Question:
Can't figure out what's going on here. +array and +dictionary are supposed to be autoreleased correct? Why then is instruments insisting I have memory leaks there?
So I set dictionaries for about 12 or so objects, and then eventually I set the property self.messageObjectsForPage = messageObjects;
Not sure what's happening here.
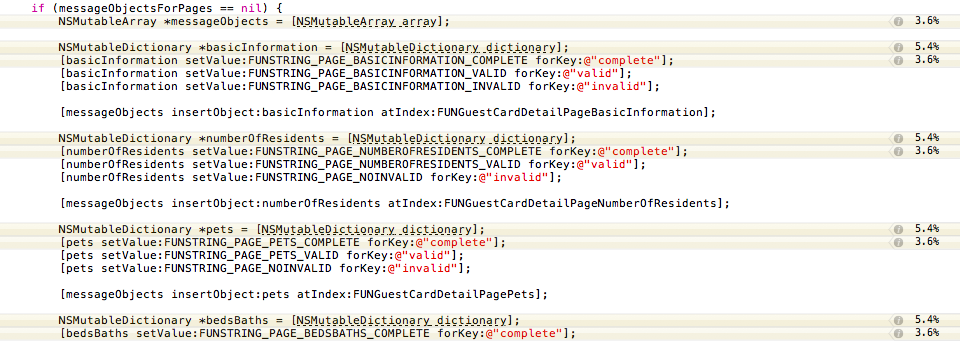
Answer: What I feel is that Instruments is not very precise yet on what it calls as Leaks.
I have been developing apps for more than an year now but I have faced similar issues many times.
Also you are correct that +array and +dictionary creates autoreleased objects.
So as far as the app works fine and doesn't give any memory warnings on device, you can ignore this minor leaks and search for other obvious leaks if they exist.
This is what Apple has to say about NSDictionary's +dictionary method
'''
This method is declared primarily for use with mutable subclasses of NSDictionary.
If you don't want a temporary object, you can also create an empty dictionary using alloc... and init.
'''
So this assures that it is autoreleased object.
Hope this helps you.